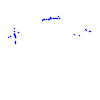
Particle: kaon